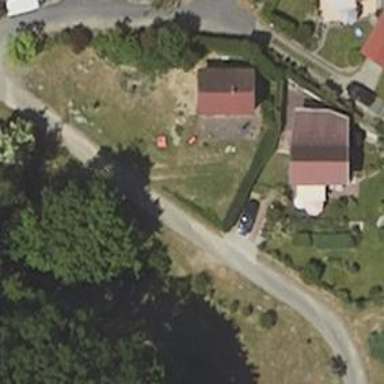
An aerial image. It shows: Driveway leading to service road.